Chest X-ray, AP view. Patient: 49 years old, sex M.
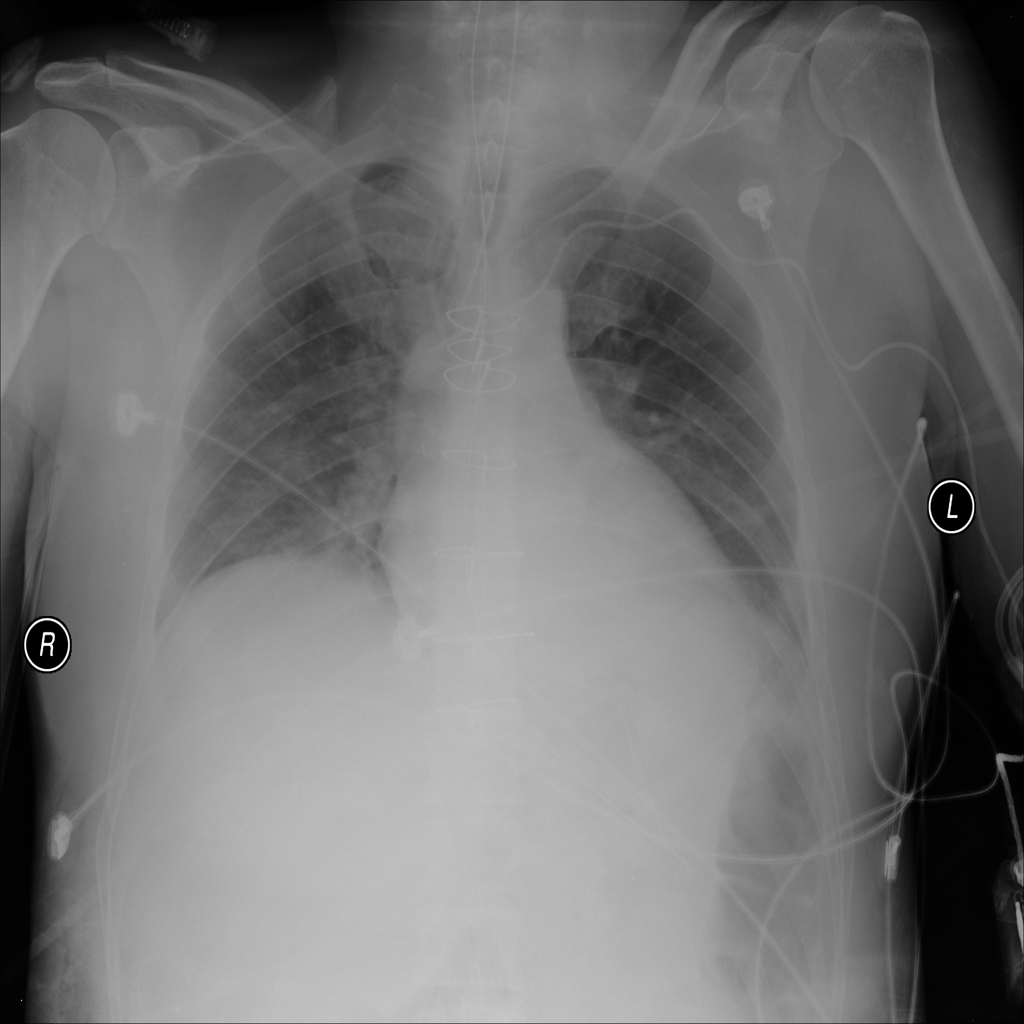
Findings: No Finding